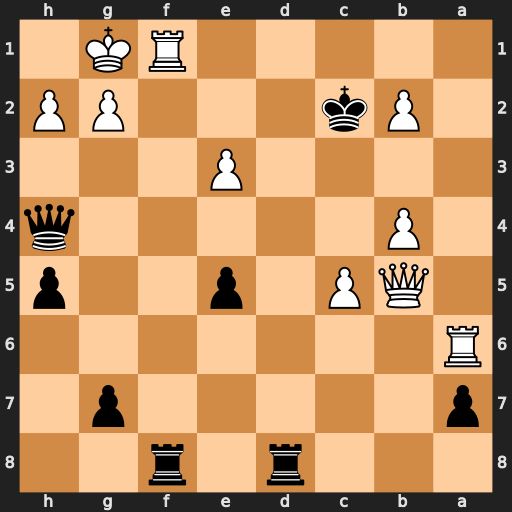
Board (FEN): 3r1r2/p5p1/R7/1QP1p2p/1P5q/4P3/1Pk3PP/5RK1
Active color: b
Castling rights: -
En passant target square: -
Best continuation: Rxf1+ Qxf1 Rd1